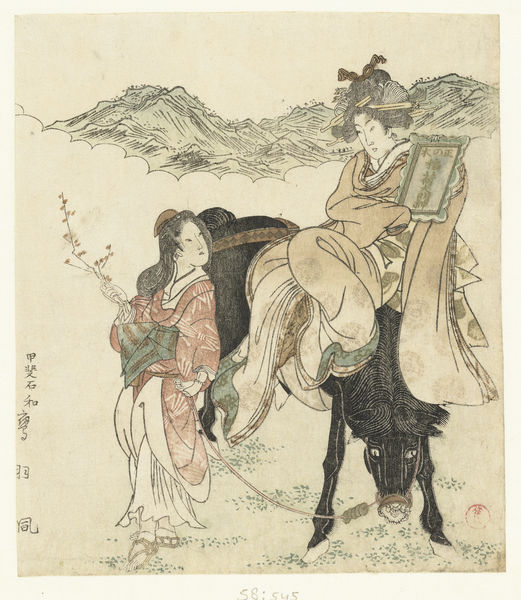
Titel: Going to the temple.
Künstler: Kubo Shumman
Standort: Amsterdam
Institution: Rijksmuseum
Schlagwörter: berg, frauen, frau, kleider, zeichnung, gras, rahmen, bild, pferd, schrift, berge, schriftzeichen, stempel, siegel